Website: slack
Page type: billing-address
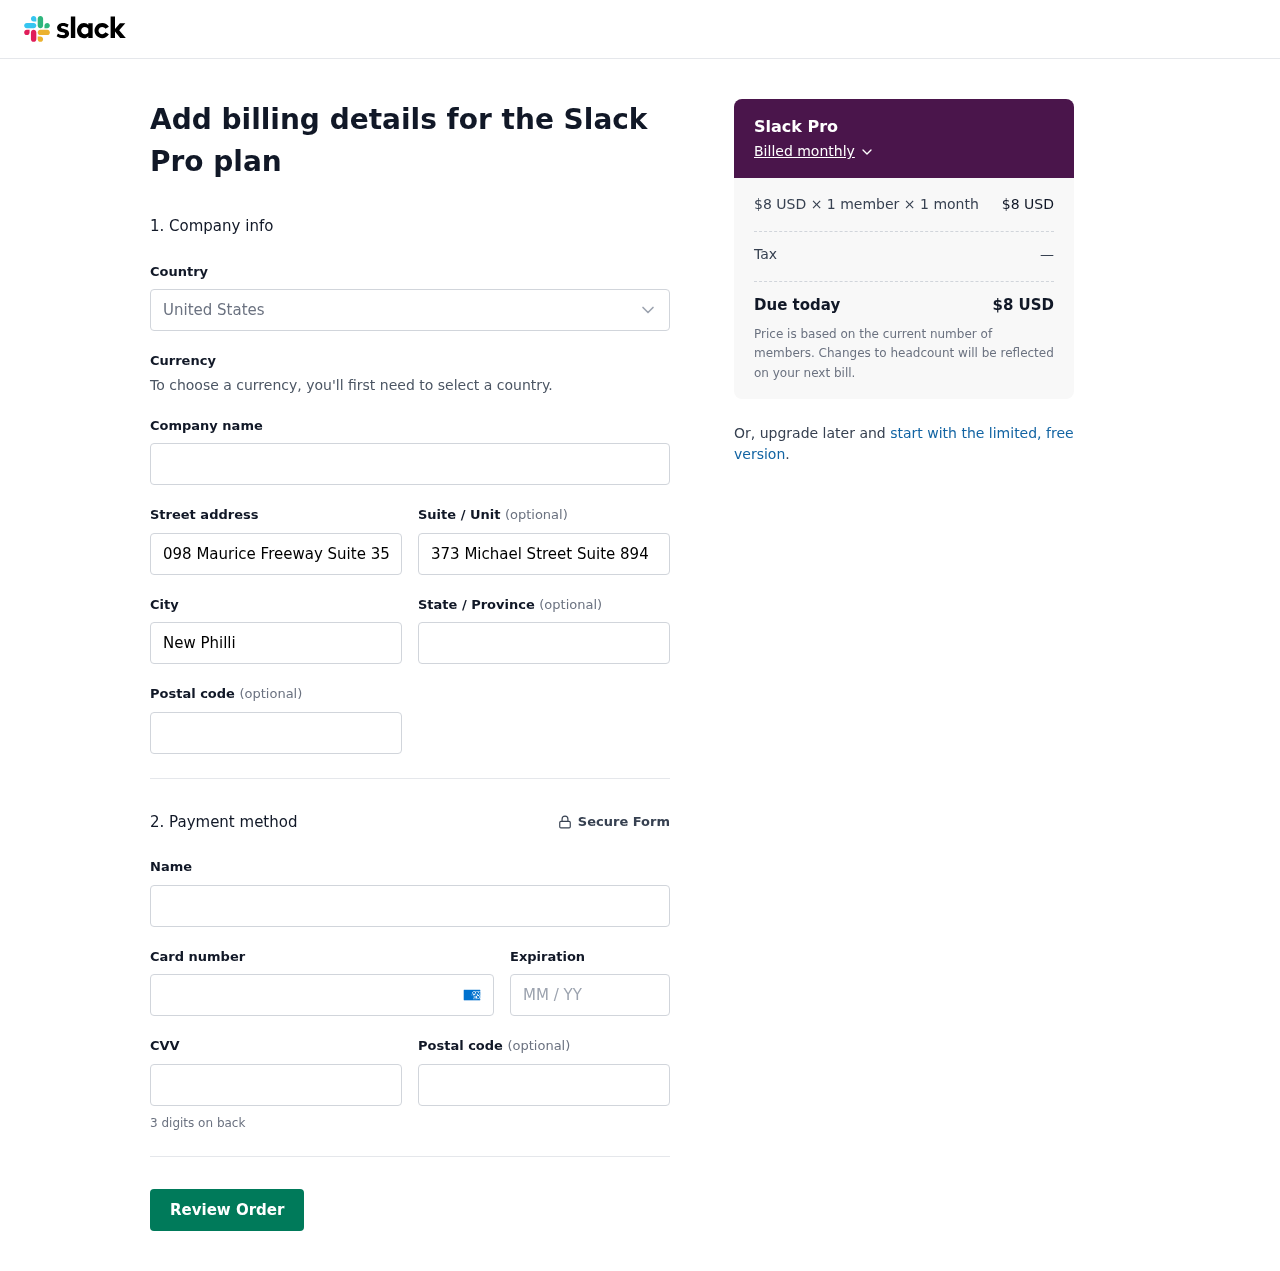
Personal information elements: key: PII_CARD_CVV
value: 4970
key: PII_CARD_EXPIRY
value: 08/27
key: PII_CARD_NUMBER
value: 3425 8444 6579 260
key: PII_CITY
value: New Phillipton
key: PII_COUNTRY
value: United States
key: PII_FULLNAME
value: Michelle Graham
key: PII_POSTCODE
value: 22893
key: PII_POSTCODE2
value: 69652
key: PII_STATE
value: Oklahoma
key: PII_STREET
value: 098 Maurice Freeway Suite 357
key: PII_STREET2
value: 373 Michael Street Suite 894
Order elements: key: ORDER_PLAN_PRICE
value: $8 USD
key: ORDER_NUM_MEMBERS
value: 1 member
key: ORDER_NUM_MONTHS
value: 1 month
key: ORDER_SUBTOTAL
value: $8 USD
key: ORDER_TAX
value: —
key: ORDER_TOTAL
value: $8 USD